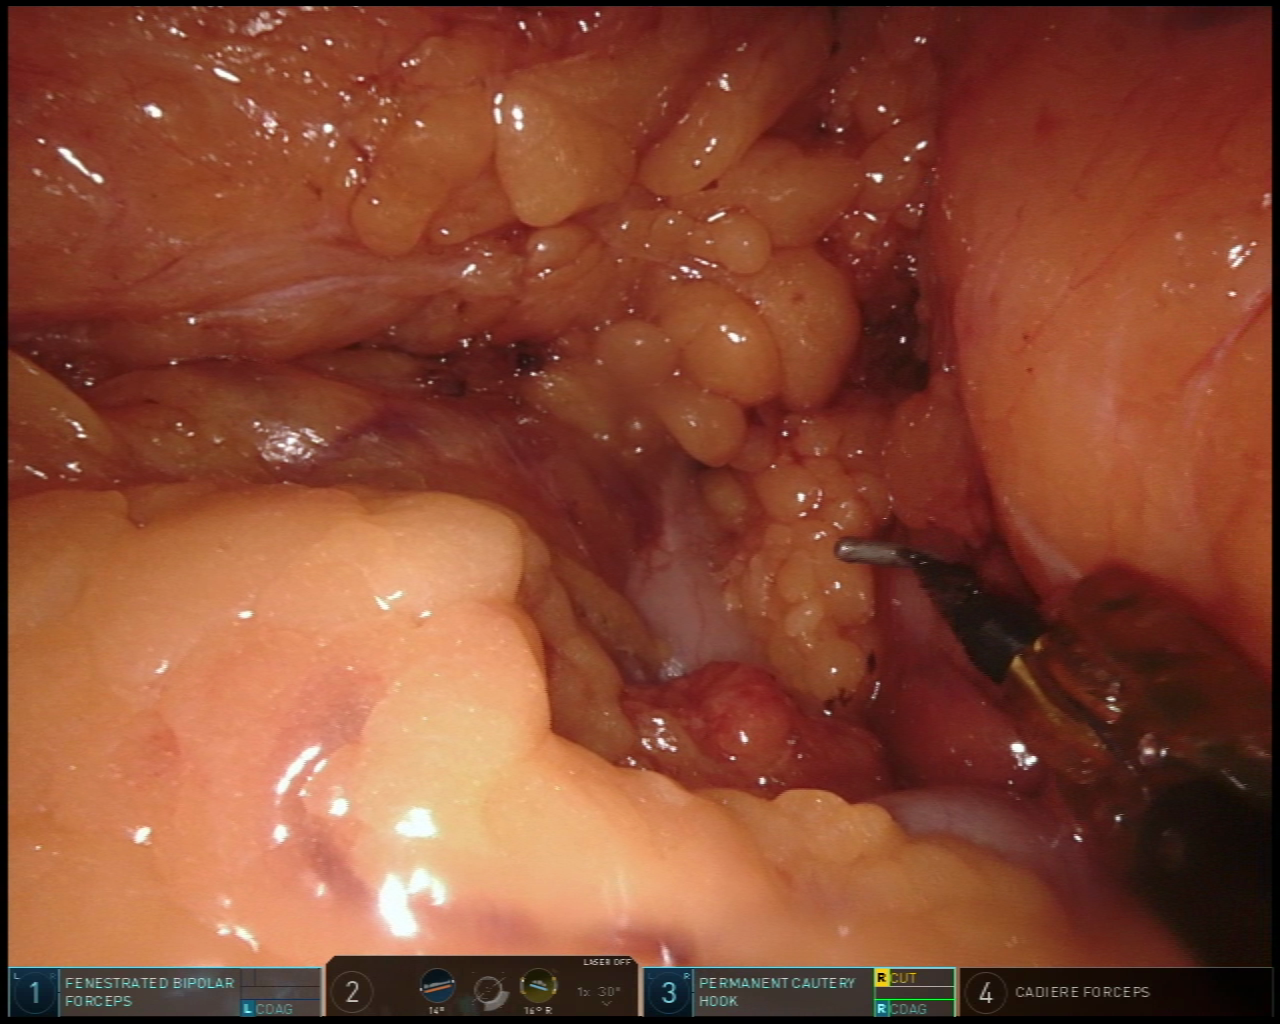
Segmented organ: stomach
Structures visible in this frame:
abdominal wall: no
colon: yes
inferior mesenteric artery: no
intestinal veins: no
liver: no
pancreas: no
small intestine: no
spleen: no
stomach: yes
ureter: no
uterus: no
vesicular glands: no